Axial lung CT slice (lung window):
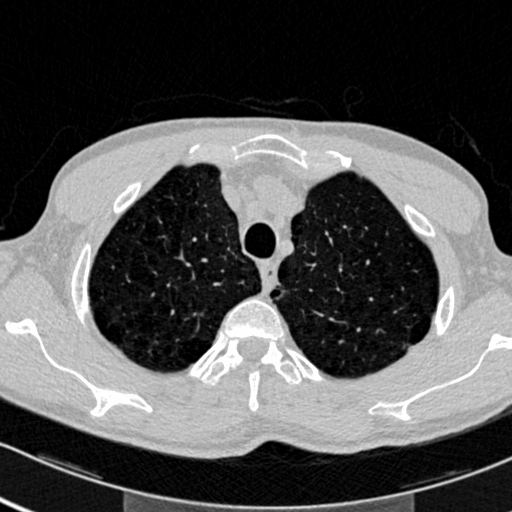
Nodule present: no